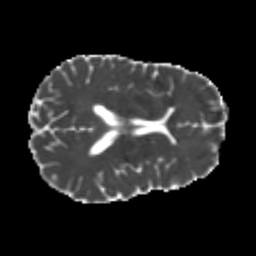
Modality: MD
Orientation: axial
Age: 26
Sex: male
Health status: healthy
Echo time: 0.074 s